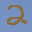
Label: 2